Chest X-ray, PA view. Patient: 69 years old, sex F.
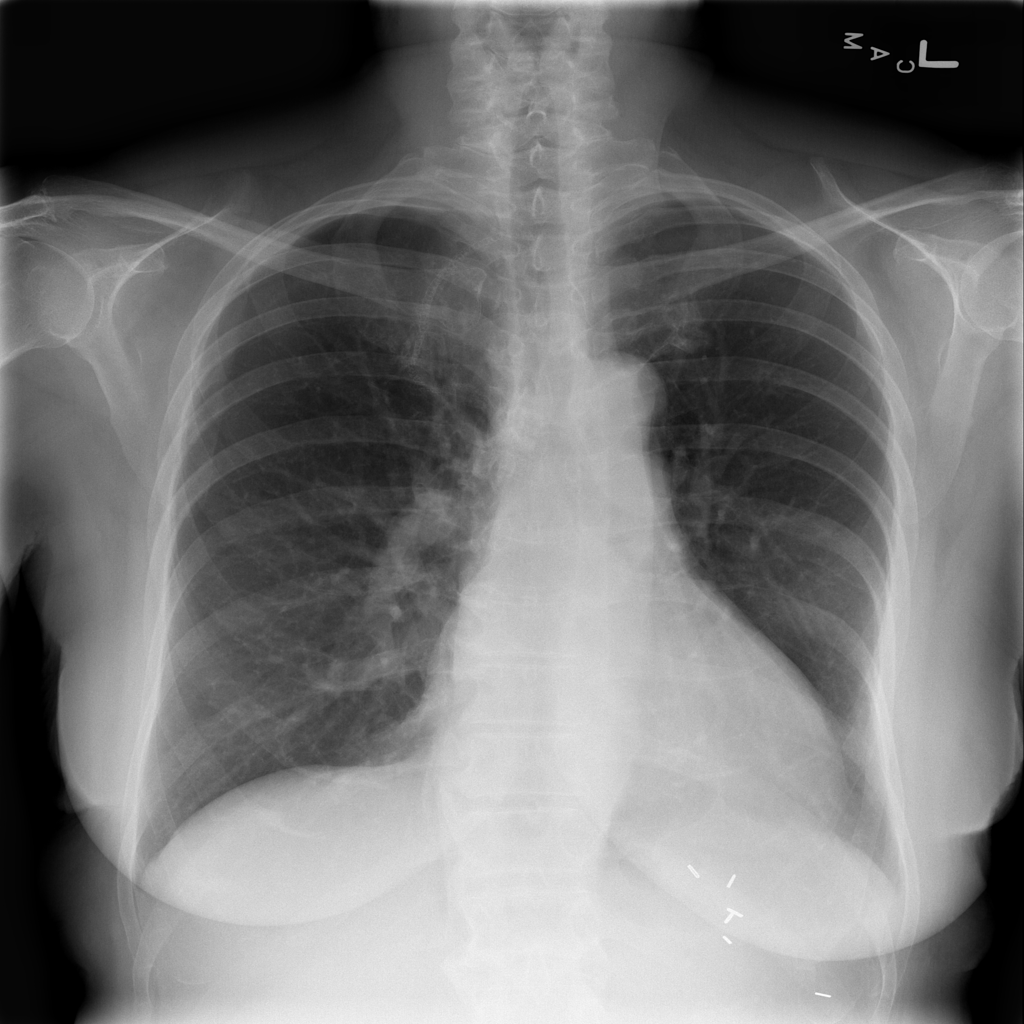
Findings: No Finding